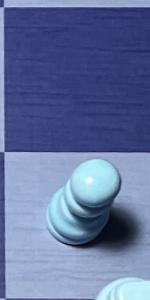
Label: Pawn_White